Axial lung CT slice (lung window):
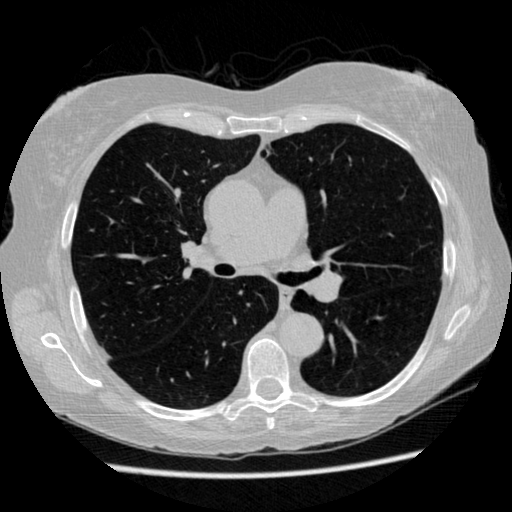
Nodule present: no